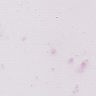
Metastatic tissue present: no